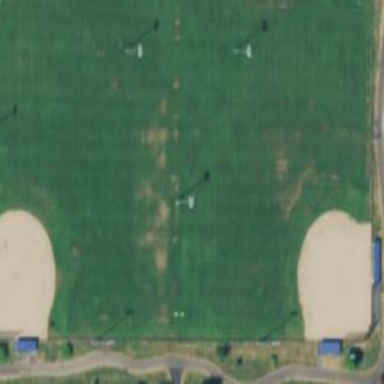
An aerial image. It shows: Grass pitch designated for baseball.